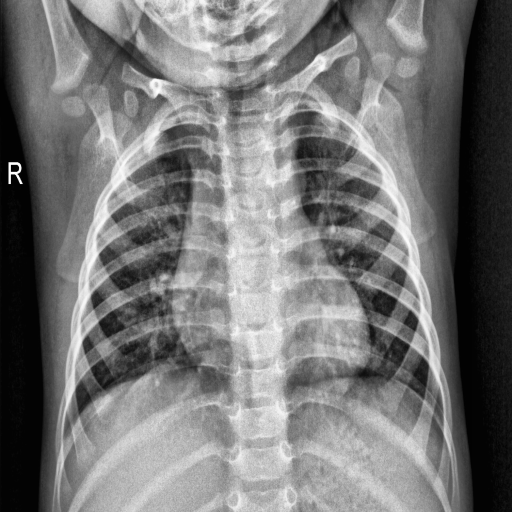
Finding: NORMAL